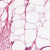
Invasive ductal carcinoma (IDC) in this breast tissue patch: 0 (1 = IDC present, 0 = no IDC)